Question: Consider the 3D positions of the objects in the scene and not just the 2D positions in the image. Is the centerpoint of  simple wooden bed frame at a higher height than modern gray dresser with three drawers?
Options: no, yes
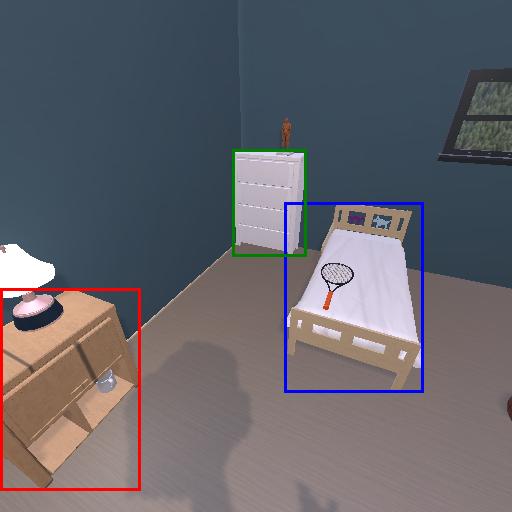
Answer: no